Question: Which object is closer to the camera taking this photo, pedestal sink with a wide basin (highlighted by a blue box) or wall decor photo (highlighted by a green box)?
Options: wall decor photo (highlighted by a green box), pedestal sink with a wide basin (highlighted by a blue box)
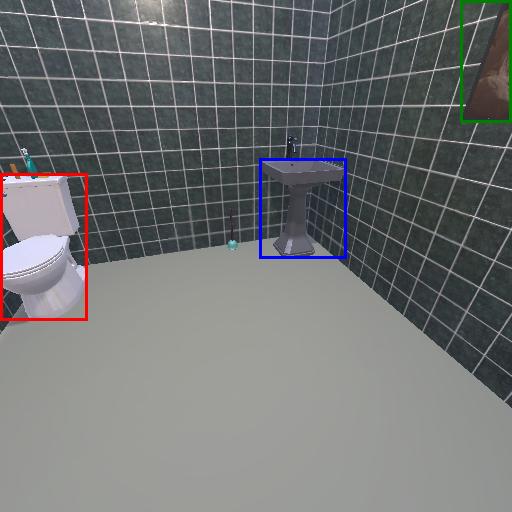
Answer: wall decor photo (highlighted by a green box)